Question: I am wondering if there is a smart way to count the occurrence of values separated by semi-colon in a column and across the entire rows.
### Sample data and output expected

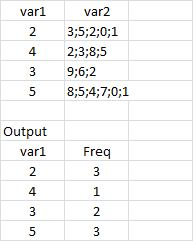
Answer: Here's a 'tidyverse' approach:
'''
library(tidyverse)
# example data
df1 = data.frame(var1 = c(2,4,3,5),
var2 = c("3;5;2;0;1","2;3;8;5","9;6;2","8;5;4;7;0;1"),
stringsAsFactors = F)
df1 %>%
separate_rows(var2) %>% # split values to different rows
filter(var2 %in% df1$var1) %>% # keep values that match var1
count(var2) # count each value
# # A tibble: 4 x 2
# var2 n
# <chr> <int>
# 1 2 3
# 2 3 2
# 3 4 1
# 4 5 3
'''
And a base R approach:
'''
v = unlist(strsplit(df1$var2, ";"))
data.frame(table(v[v %in% df1$var1]))
# Var1 Freq
# 1 2 3
# 2 3 2
# 3 4 1
# 4 5 3
'''